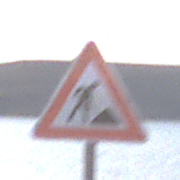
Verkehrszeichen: Arbeitsstelle
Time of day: SunriseSunset
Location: Outdoor (RoadRail)
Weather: PartlyCloudy
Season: NotSpecified
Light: Natural